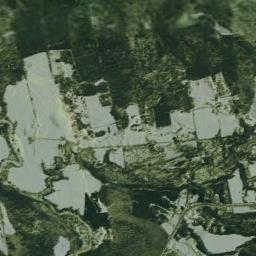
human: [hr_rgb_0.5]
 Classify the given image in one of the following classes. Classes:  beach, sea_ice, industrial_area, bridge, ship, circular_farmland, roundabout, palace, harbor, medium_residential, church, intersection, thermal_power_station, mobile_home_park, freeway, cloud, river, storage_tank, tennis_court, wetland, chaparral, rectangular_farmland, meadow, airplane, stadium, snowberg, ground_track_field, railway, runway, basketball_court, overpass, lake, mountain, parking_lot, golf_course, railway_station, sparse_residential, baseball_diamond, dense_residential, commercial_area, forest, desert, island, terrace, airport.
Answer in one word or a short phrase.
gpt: wetland